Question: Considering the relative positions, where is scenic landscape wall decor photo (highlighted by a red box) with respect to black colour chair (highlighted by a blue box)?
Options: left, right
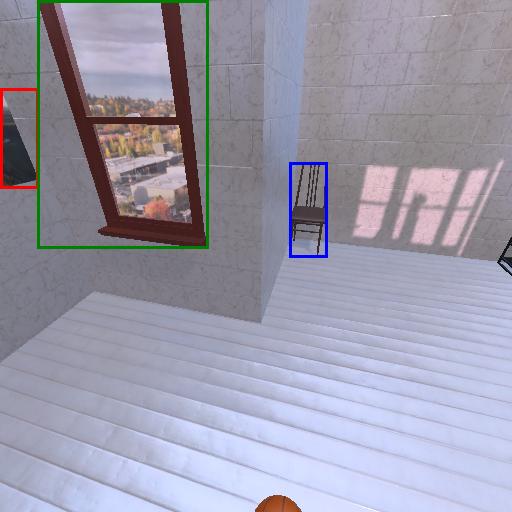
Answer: left